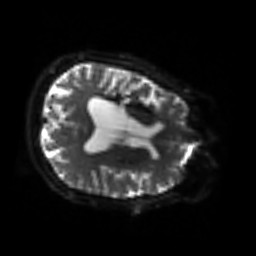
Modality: sbref
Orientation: axial
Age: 51
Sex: female
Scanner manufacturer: siemens
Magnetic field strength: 3 T
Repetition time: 3.2 s
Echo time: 0.081 s